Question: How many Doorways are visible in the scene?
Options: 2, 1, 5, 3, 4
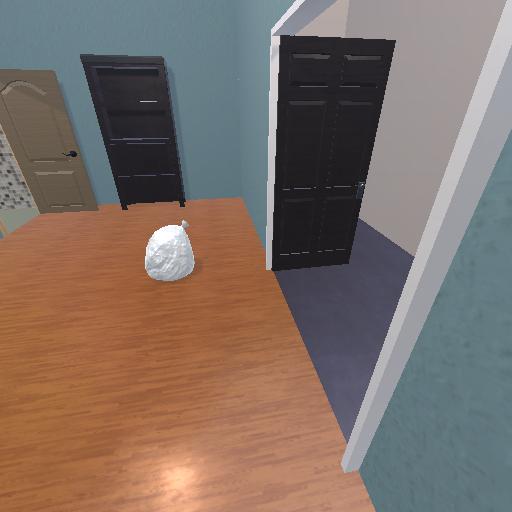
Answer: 2